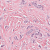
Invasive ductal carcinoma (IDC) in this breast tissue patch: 1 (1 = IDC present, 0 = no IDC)